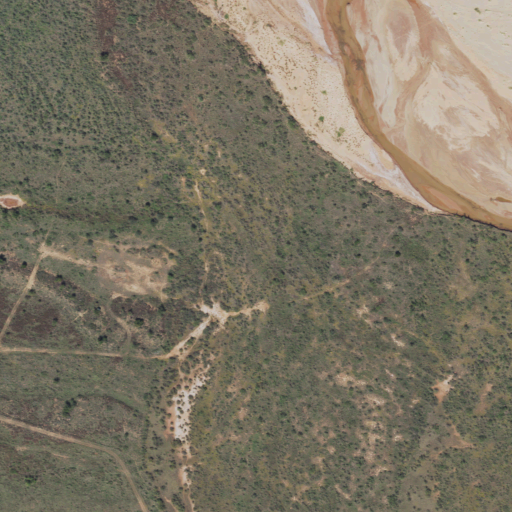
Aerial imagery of island in Texas named Ayers Island (historical) containing shrub, barren land, and mixed forest